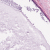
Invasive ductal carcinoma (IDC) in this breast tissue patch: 0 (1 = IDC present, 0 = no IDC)